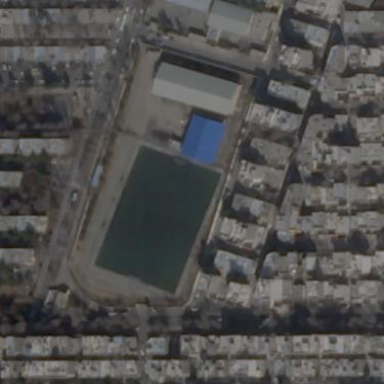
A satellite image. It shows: Soccer pitch for leisureland activities.